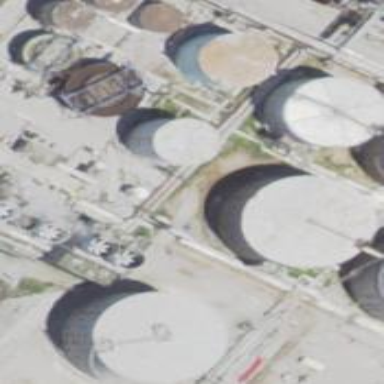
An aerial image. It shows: Storage tank with man-made structure.